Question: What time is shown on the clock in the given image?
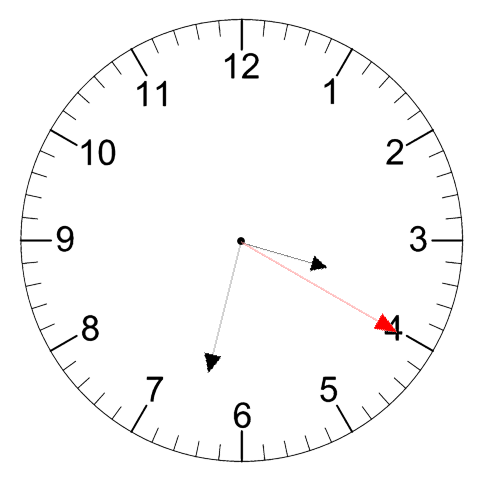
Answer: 03:32:20